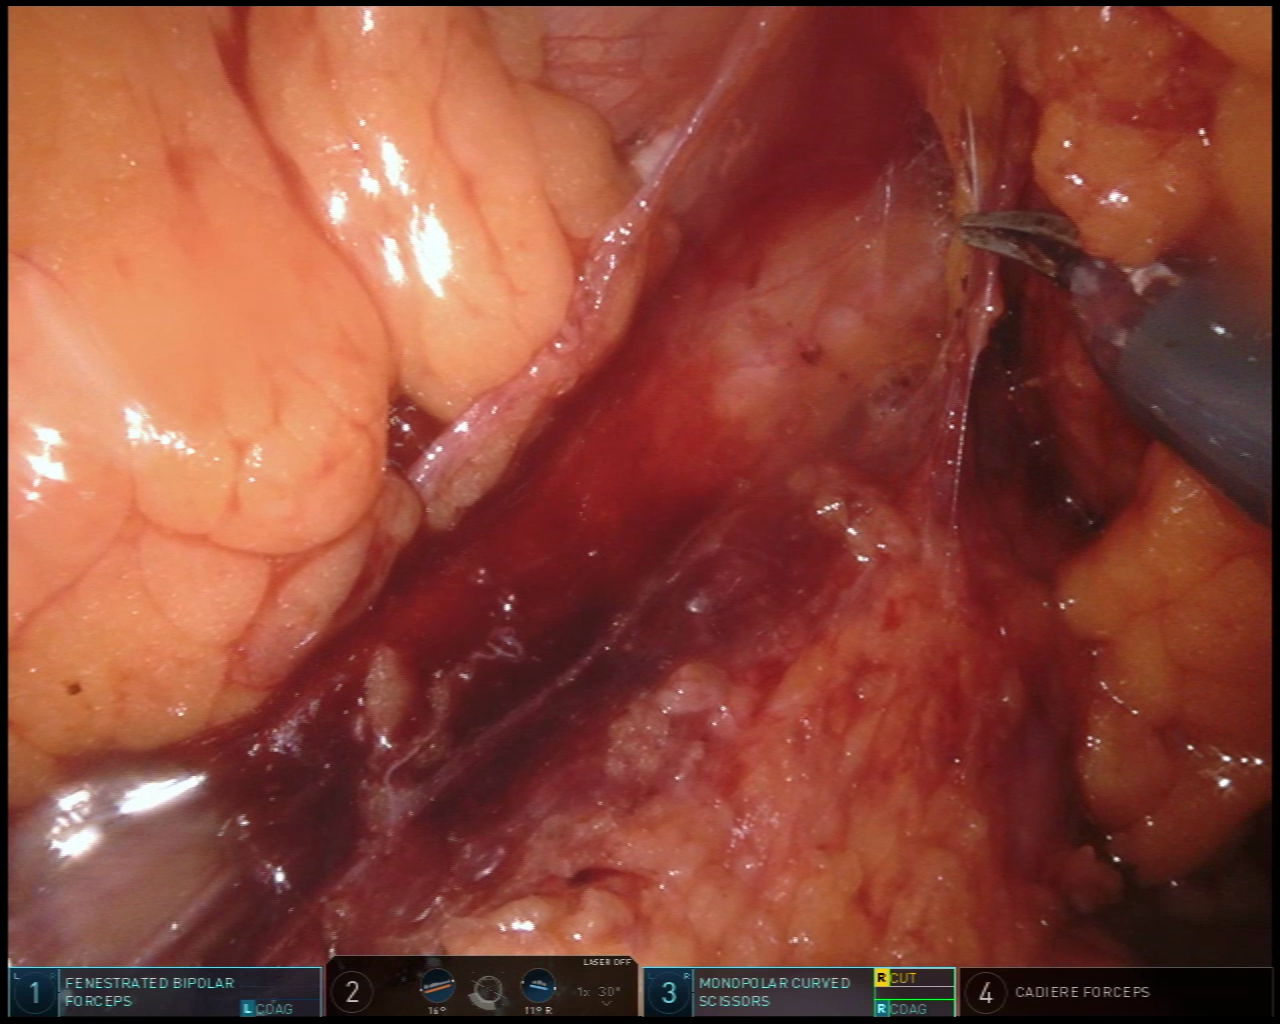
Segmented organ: ureter
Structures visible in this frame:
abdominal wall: no
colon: no
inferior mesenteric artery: no
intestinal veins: no
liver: no
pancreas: no
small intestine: no
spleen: no
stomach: no
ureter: yes
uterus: no
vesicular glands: no